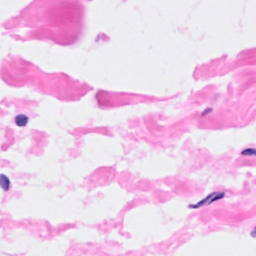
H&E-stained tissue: Breast